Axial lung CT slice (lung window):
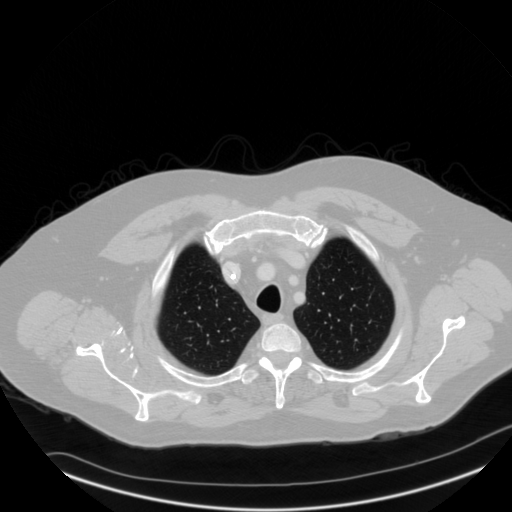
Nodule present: no